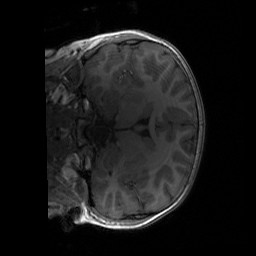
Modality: T1w
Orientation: coronal
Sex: male
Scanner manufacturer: siemens
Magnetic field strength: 3 T
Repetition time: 1.9 s
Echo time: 0.00243 s